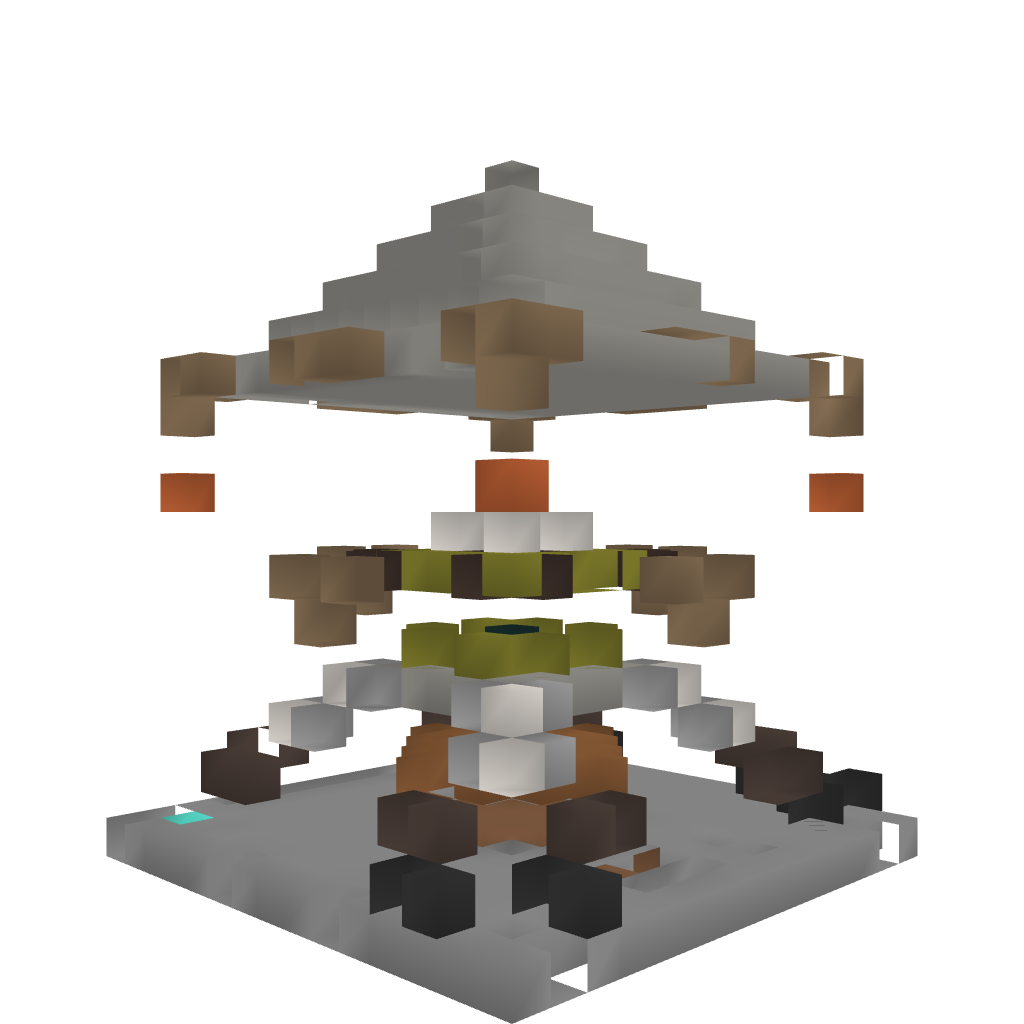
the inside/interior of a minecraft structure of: Enchantment Nexus